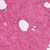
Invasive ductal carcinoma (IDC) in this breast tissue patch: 0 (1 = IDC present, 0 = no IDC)